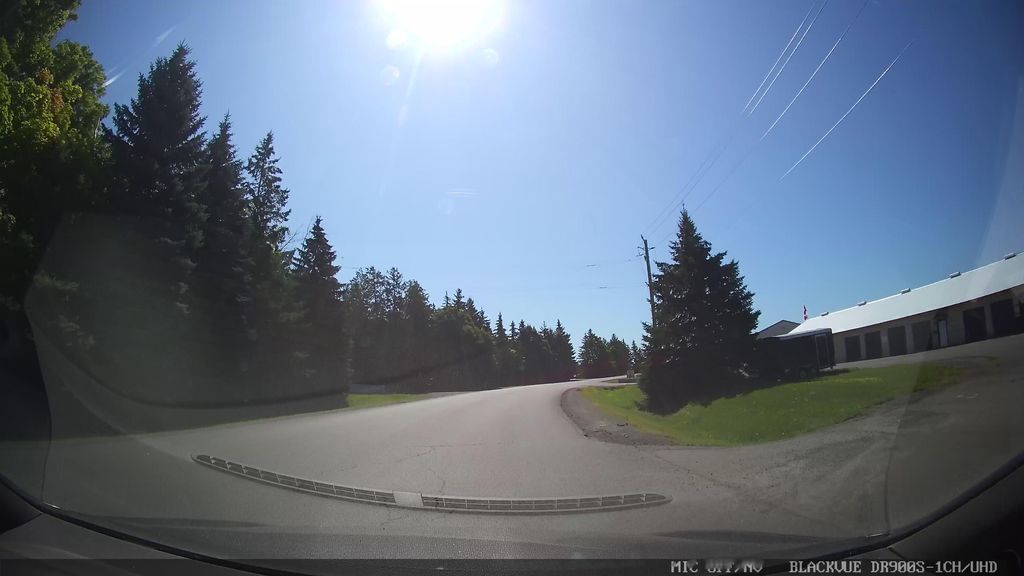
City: ottawa-gatineau